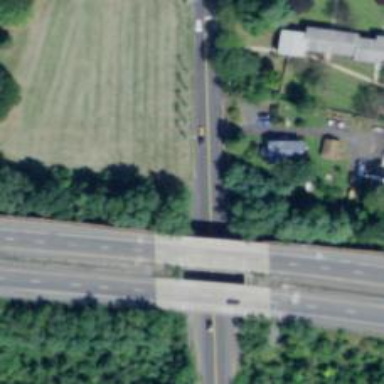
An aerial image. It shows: Motorway bridge spanning urban freeway/expressway.